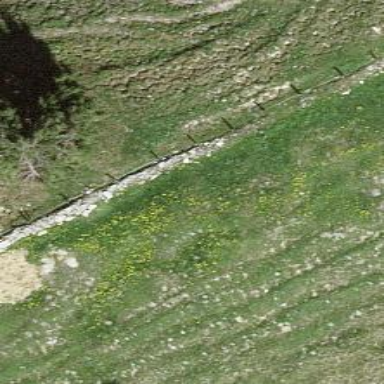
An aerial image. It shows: Stone wall as barrier.